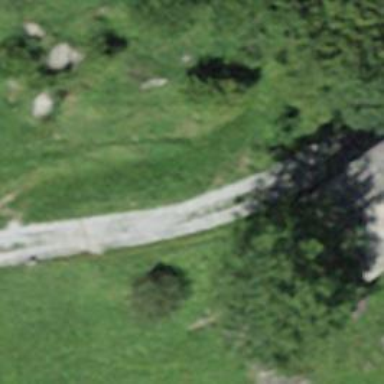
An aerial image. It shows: Track road.